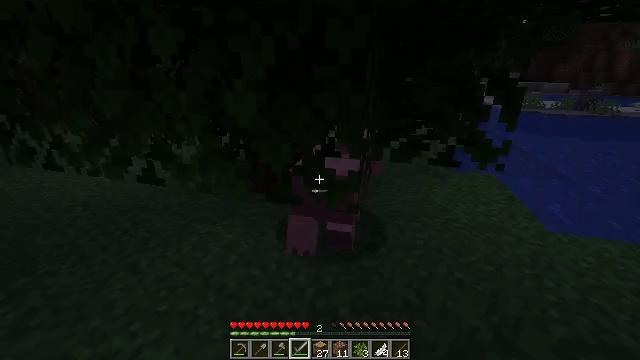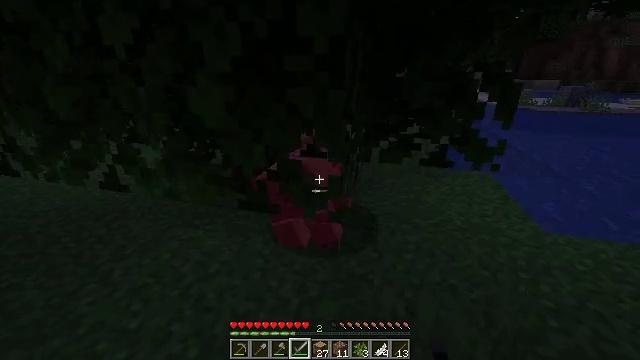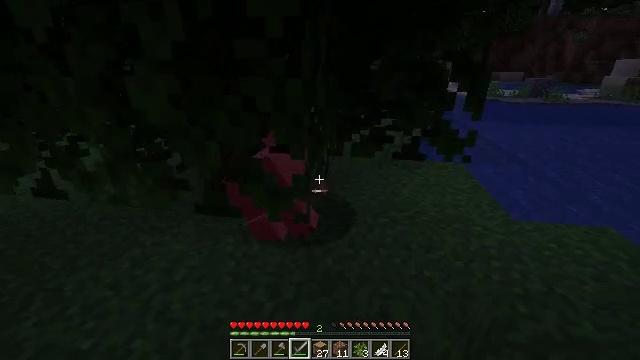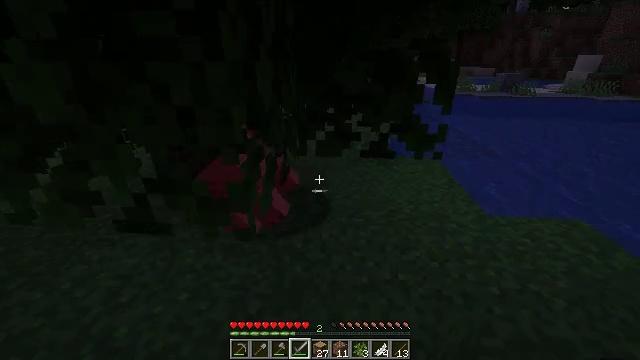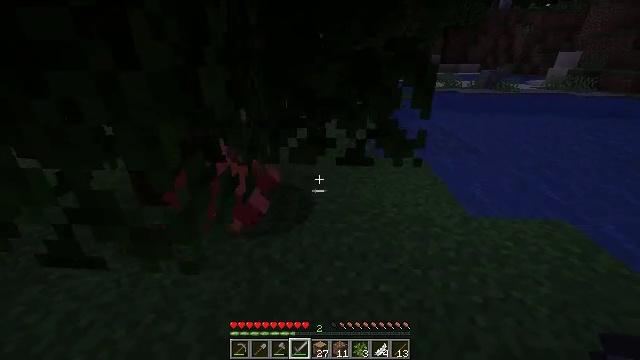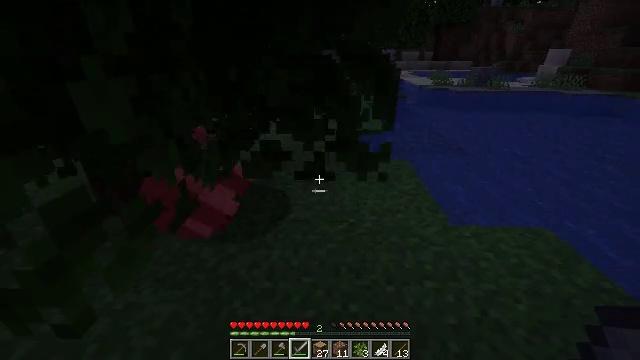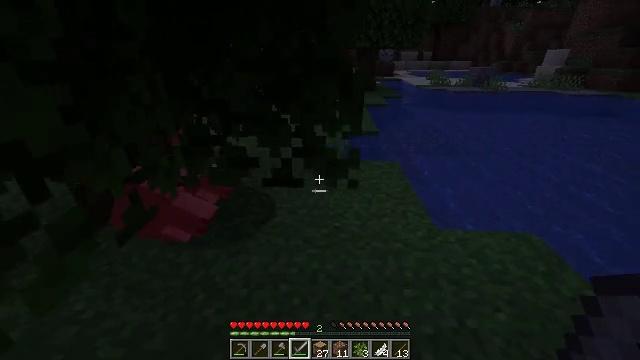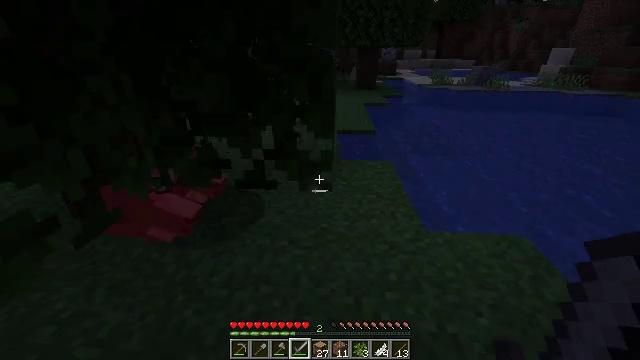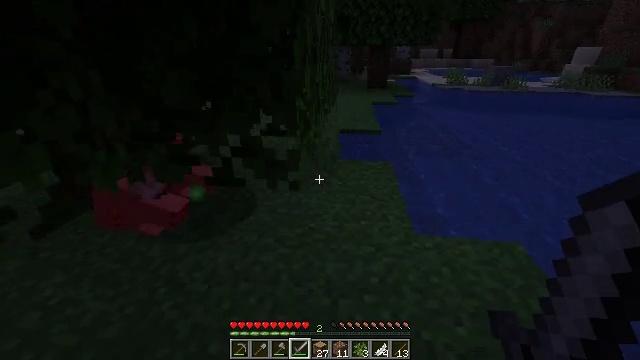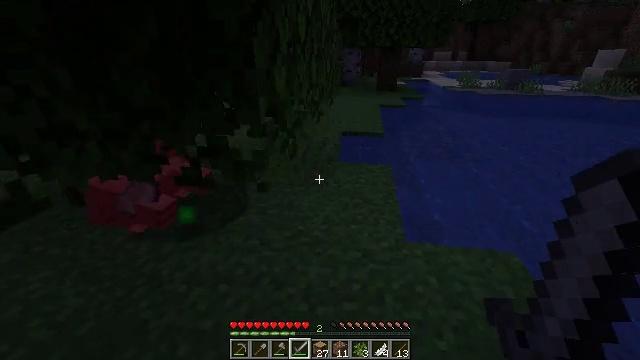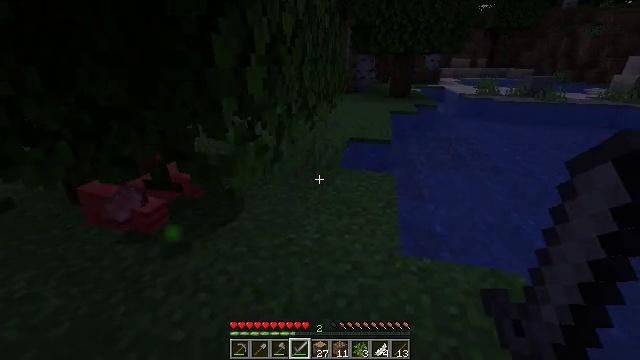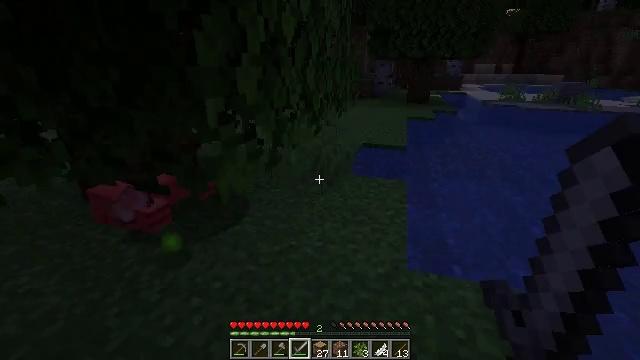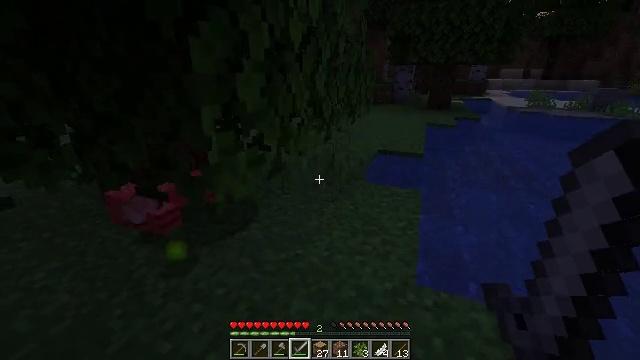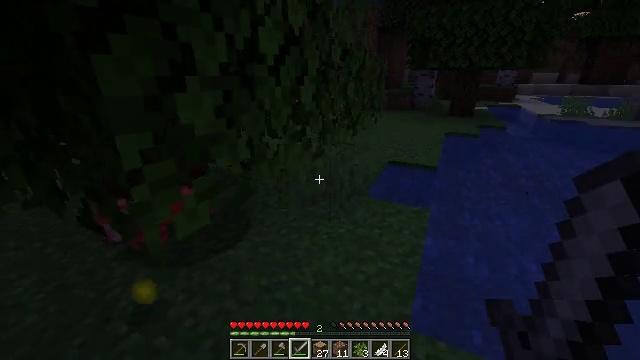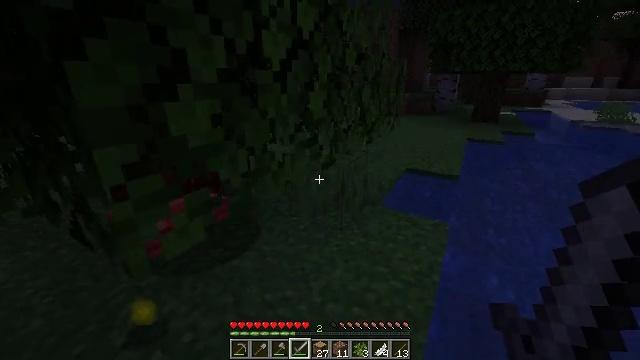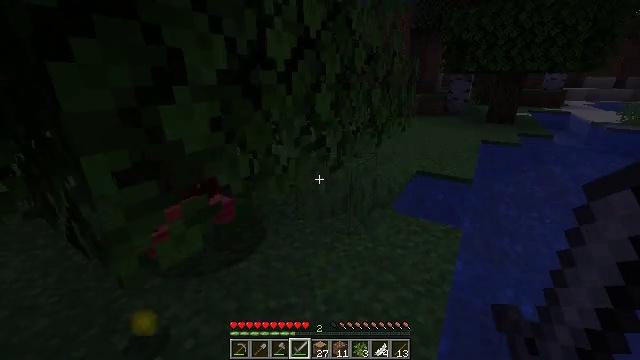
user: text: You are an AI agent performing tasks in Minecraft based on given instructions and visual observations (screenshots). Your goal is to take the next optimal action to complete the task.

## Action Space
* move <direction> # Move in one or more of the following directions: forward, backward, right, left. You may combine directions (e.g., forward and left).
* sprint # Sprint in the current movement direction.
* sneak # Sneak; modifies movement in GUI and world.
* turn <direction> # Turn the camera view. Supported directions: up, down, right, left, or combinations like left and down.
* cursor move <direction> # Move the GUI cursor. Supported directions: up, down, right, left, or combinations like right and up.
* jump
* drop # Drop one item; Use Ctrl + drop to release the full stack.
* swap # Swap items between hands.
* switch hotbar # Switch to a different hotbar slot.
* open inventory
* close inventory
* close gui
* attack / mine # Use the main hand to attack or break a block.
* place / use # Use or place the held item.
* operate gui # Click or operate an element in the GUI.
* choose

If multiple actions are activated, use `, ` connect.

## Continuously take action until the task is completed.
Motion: motion action
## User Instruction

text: Break oak leaves from the trees.
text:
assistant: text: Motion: move forward and move right, turn right
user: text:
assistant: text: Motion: move forward and move right, turn right and down
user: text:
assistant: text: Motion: move forward and move right, turn right
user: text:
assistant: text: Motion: move forward and move right, turn right
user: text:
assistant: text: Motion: move right, turn right
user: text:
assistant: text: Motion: move right
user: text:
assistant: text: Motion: move right
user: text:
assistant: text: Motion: move right, turn left
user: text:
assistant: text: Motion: move forward and move right, turn left
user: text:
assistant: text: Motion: move forward and move right, turn left and up
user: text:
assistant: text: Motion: move forward and move right, turn left and up
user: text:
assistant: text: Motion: move forward and move right, turn left and up
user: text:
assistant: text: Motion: move forward and move right, turn left and up
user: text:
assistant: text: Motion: move forward, turn left
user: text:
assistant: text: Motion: move forward, turn left
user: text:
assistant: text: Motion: move forward and move left
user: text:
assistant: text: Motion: move forward and move left
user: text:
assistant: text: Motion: move forward and move left, turn left
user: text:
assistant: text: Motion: move forward and move left, turn left and down
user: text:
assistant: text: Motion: move forward, turn left and down
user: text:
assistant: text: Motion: turn left and down
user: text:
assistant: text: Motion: turn left
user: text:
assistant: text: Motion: turn left and up, attack / mine
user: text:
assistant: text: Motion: attack / mine
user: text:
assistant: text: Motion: attack / mine
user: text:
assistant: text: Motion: attack / mine
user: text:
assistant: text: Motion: attack / mine
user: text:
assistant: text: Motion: turn left, attack / mine
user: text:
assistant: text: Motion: turn left, attack / mine
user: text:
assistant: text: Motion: turn left, attack / mine